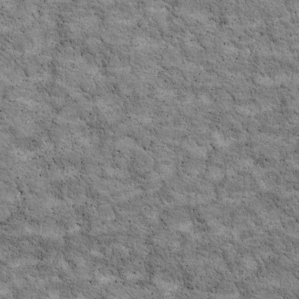
Label: non_frost